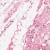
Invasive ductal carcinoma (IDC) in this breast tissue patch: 0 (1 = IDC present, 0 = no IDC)